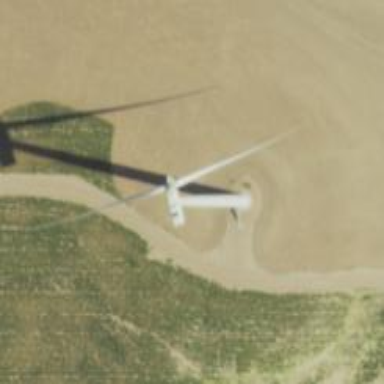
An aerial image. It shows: Wind power generator with horizontal axis wind turbine manufactured by Vestas.